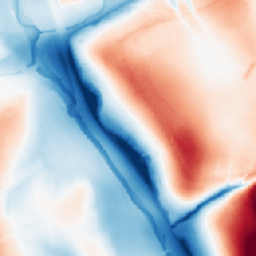
Category: classical
Decomposition family: gaussian_anisotropic
Decomposition parameters: sigma_x: 50
sigma_y: 2
Upsampling method: area
Upsampling parameters: scale: 4
Upsampling scale: 4